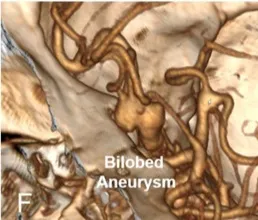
F- bilobed morphology of the aneurysm extending into the sella.
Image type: radiology (ct)